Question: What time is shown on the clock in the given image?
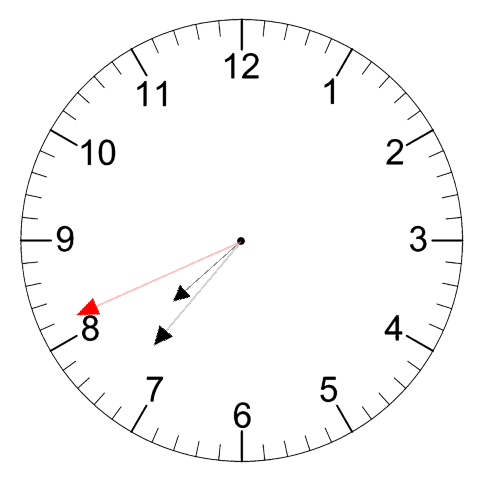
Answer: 07:36:41